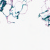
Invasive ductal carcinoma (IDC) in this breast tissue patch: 0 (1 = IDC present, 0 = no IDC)